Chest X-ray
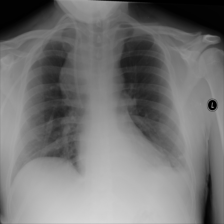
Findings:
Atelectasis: positive
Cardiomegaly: negative
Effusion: positive
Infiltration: negative
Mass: positive
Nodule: negative
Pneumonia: negative
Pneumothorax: negative
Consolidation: negative
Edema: negative
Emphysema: negative
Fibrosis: negative
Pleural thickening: negative
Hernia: negative